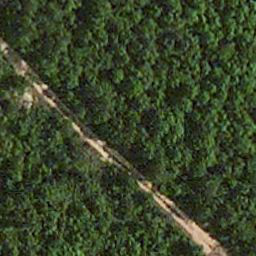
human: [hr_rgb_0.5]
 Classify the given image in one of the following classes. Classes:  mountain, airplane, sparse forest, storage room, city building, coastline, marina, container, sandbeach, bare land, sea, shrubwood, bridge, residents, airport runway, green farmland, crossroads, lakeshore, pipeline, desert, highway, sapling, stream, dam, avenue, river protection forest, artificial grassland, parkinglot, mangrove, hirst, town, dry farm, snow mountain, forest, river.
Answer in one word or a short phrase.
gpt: avenue